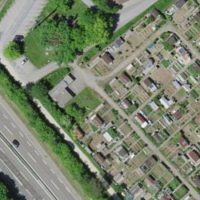
EUNIS habitat code: 57
Species observed at this site:
Lonicera acuminata